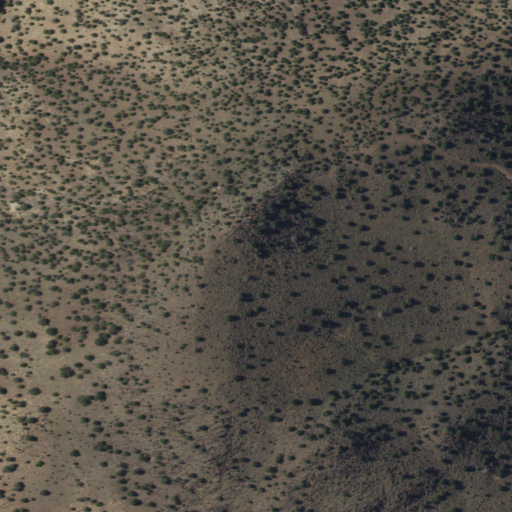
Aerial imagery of mountain in New Mexico named Cerro Seguro containing shrub and evergreen forest